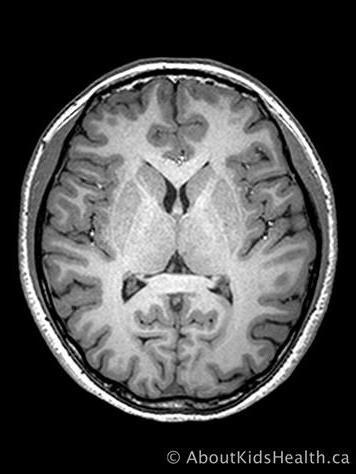
Label: notumor